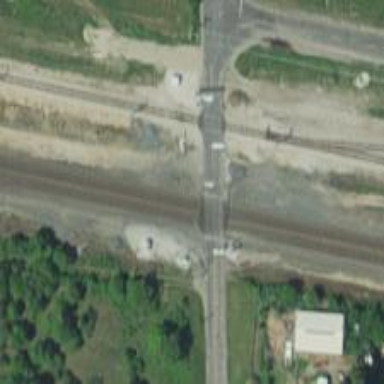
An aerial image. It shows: Level crossing with light signals and saltire markings.